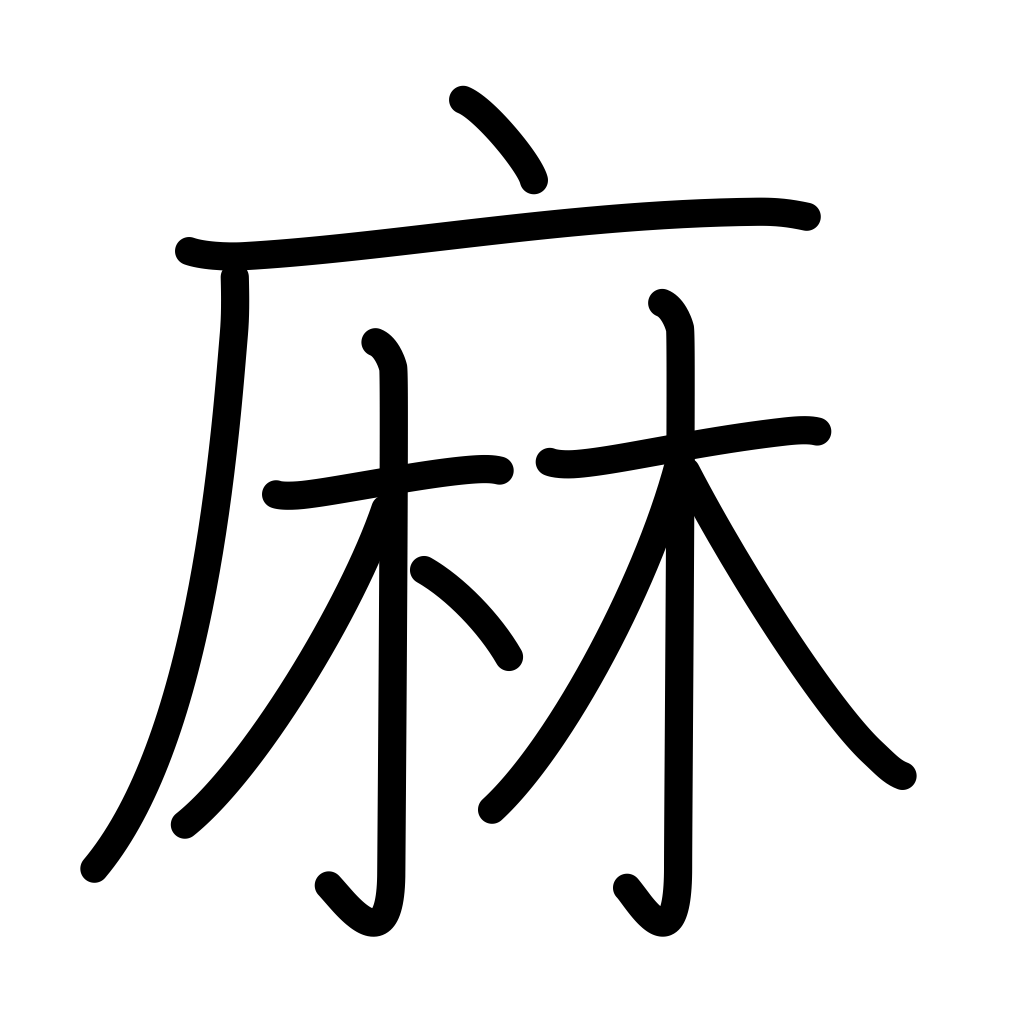
Meaning: hemp, flax, numb